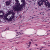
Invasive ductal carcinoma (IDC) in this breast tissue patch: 0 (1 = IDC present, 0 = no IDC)